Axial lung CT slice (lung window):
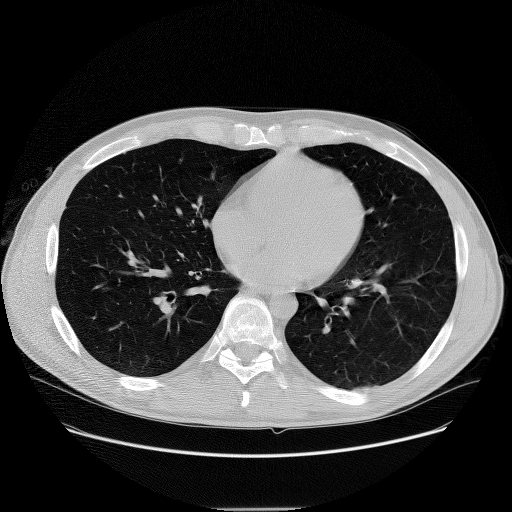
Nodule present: no